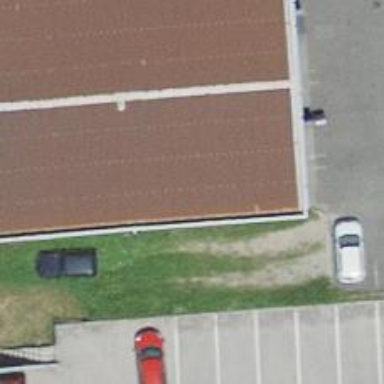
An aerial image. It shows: Car repair shop located in building.